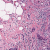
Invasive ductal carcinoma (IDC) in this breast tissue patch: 1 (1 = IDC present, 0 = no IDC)